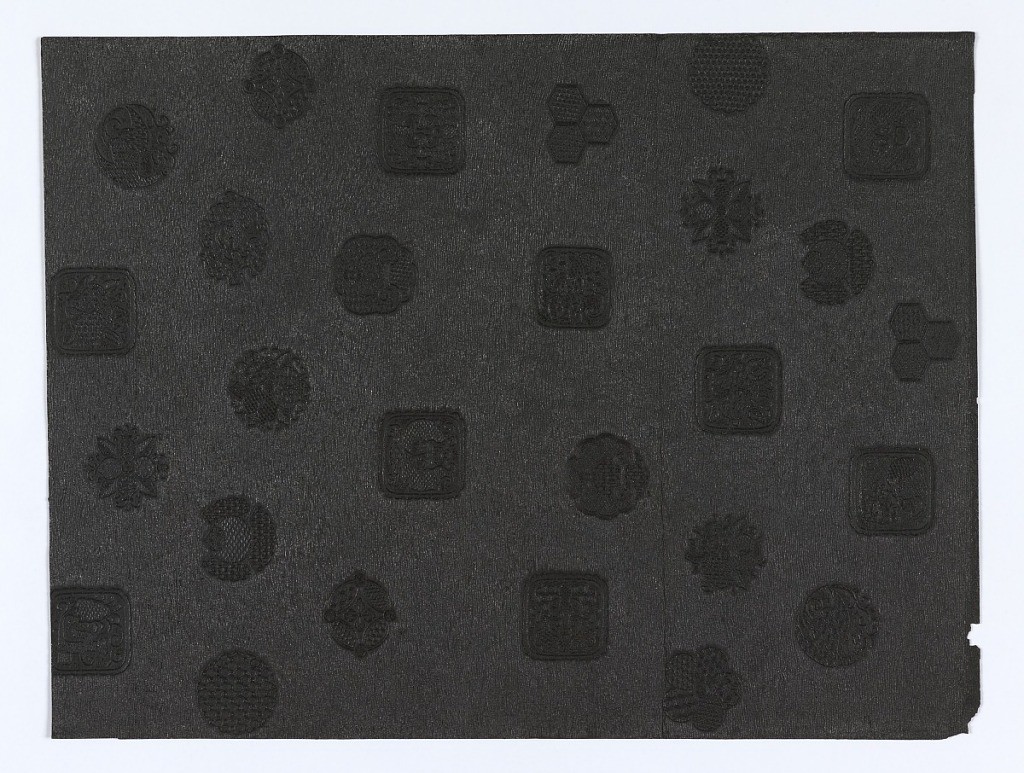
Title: Sidewall
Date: ca. 1885
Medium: Fiber composition, tung oil, embossed
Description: Imitation leather. Vertical rectangle. Approximately twenty emblems of different shapes arranged at random. Several of the motifs occur twice with their direction changed. Geometrical, foliate and mask designs are included. Painted black.